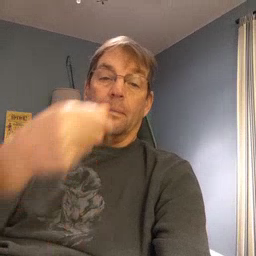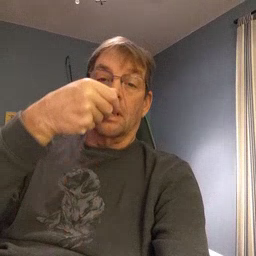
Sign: pizza